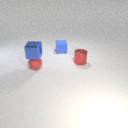
small blue rubber cube behind small red rubber sphere